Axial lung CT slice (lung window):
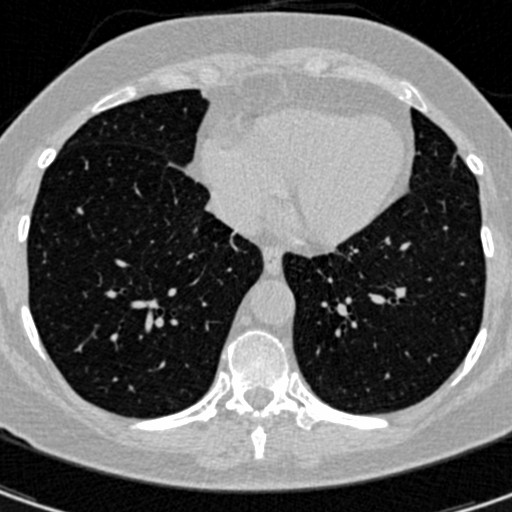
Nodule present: no